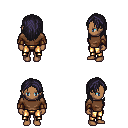
a pixel art fantasy rpg character, female body template, human, dark skin, brown long-sleeve shirt, gold greaves, raven long hairstyle, leather bracers, four views (front, back, left, right), 2x2 character sprite sheet, small pixel art, hard edges, no anti-aliasing